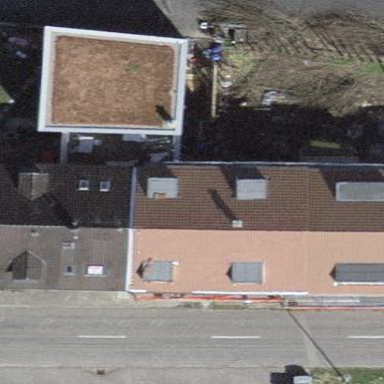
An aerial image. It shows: Building that houses restaurant.